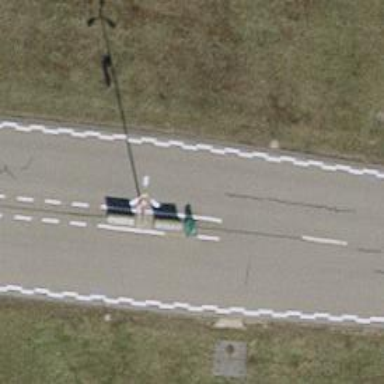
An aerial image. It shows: Windsock at the airport.